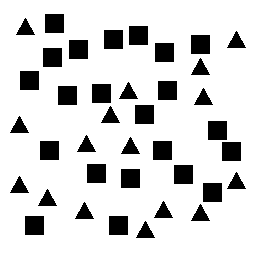
Squares: 22
Triangles: 16
Stars: 0
Total shapes: 38